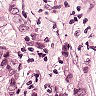
Metastatic tissue present: yes